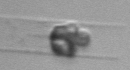
Label: Dactyliosolen_blavyanus